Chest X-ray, PA view. Patient: 56 years old, sex F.
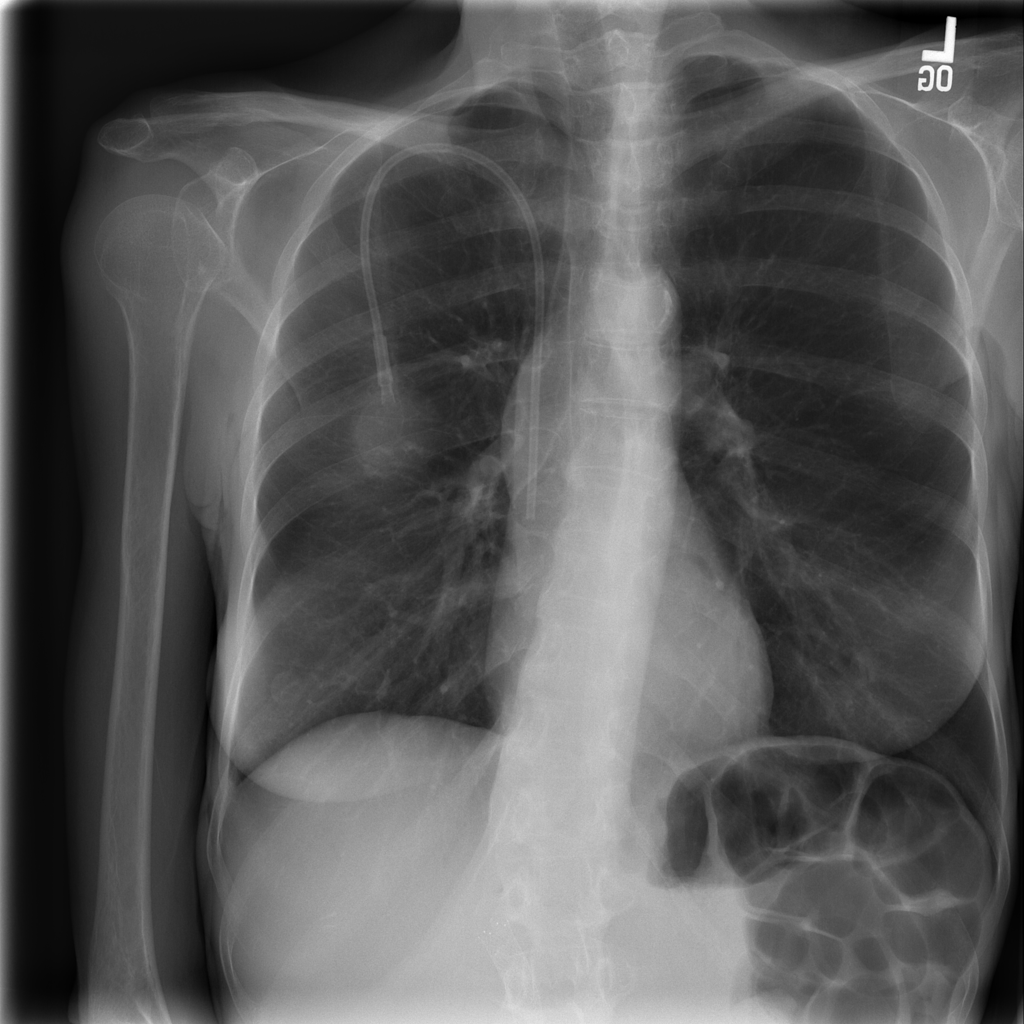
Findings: No Finding